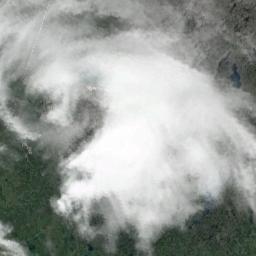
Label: cloud